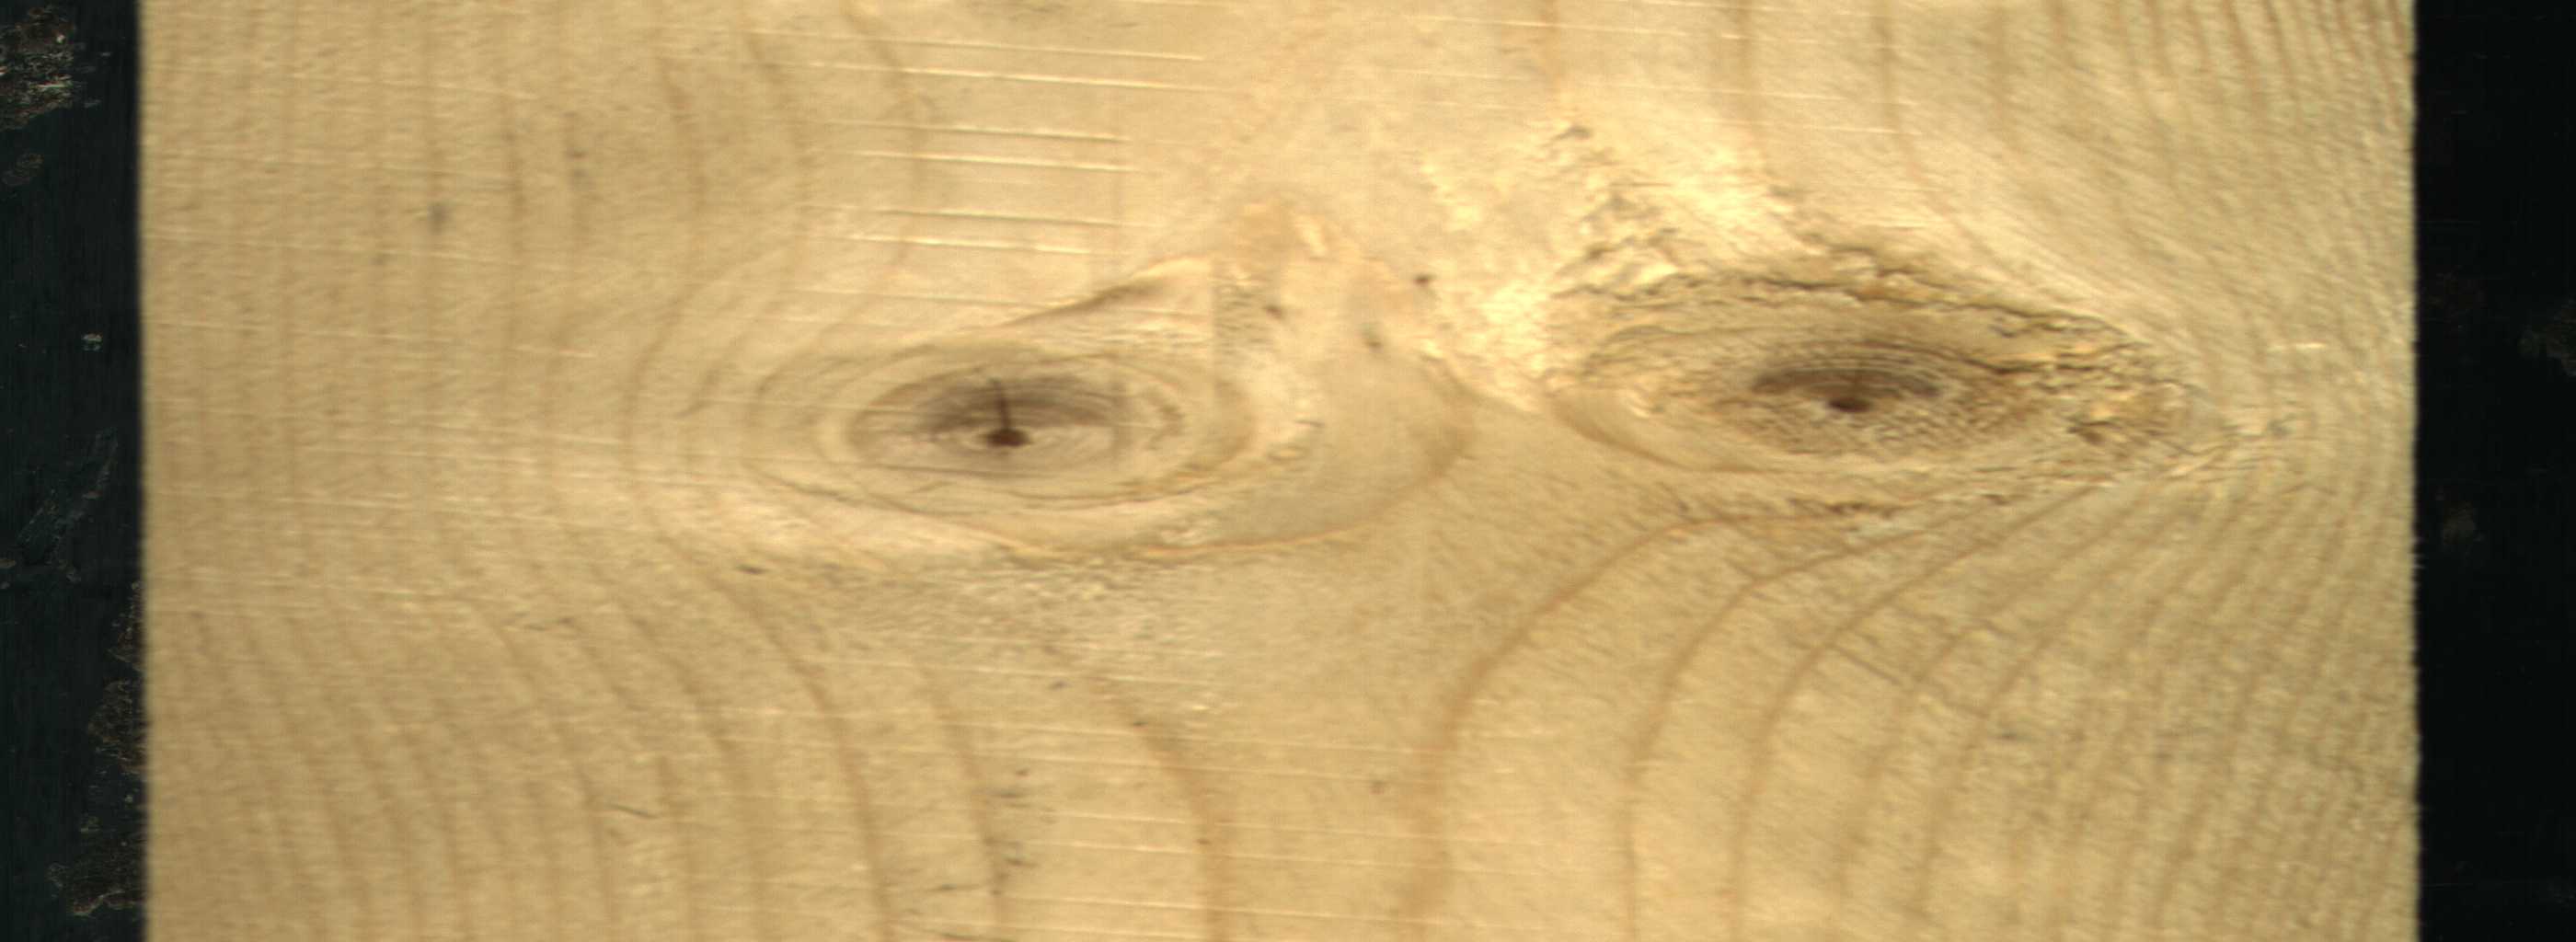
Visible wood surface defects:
Live_Knot
Live_Knot